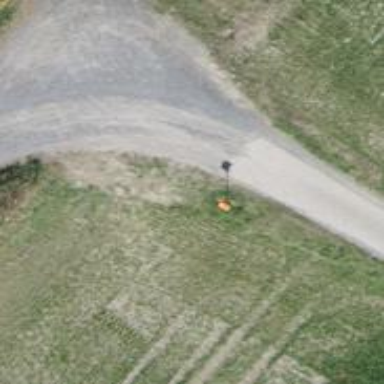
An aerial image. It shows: View of pole with roofed pipeline marker.